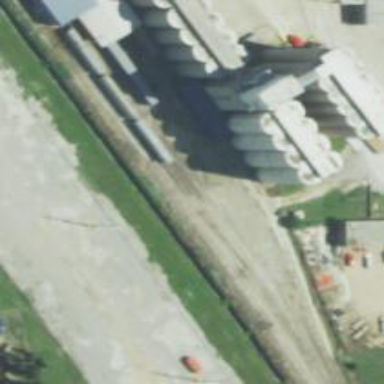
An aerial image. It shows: Industrial building with silo.